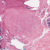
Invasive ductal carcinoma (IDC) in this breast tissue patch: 0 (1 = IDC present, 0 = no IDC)